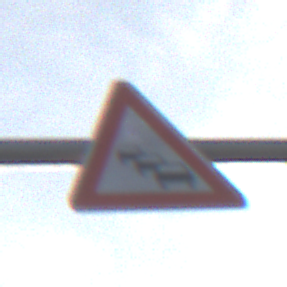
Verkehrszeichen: Stau
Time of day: SunriseSunset
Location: Outdoor (Nature)
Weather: PartlyCloudy
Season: NotSpecified
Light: Natural